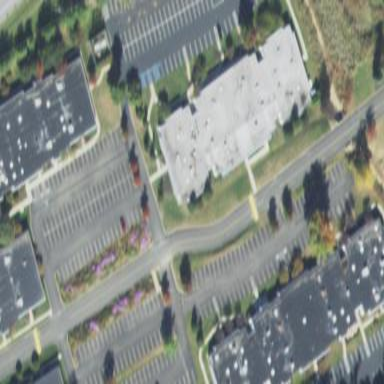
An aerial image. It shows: Commercial building.